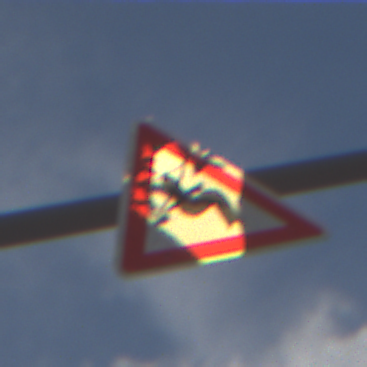
Verkehrszeichen: DoppelkurveZunaechstLinks
Umgebung: Outdoor, Nature
Tageszeit: Midday
Wetter: PartlyCloudy
Licht: Natural
Jahreszeit: NotSpecified
Kontrast: HighContrast